Interaction volume radius: 5 \u00c5
Interaction volume height: 10 \u00c5
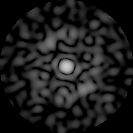
Disorder parameter: 0.8555